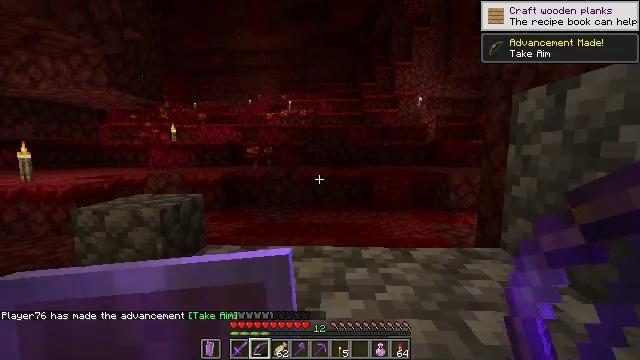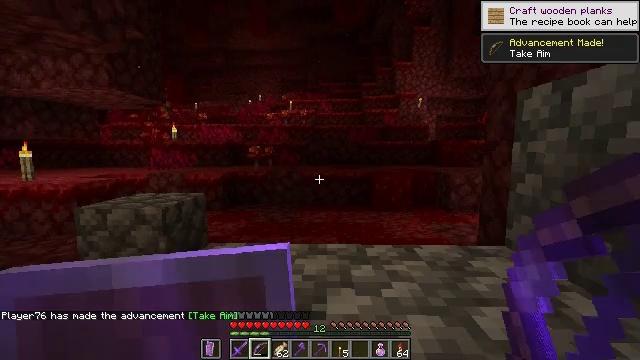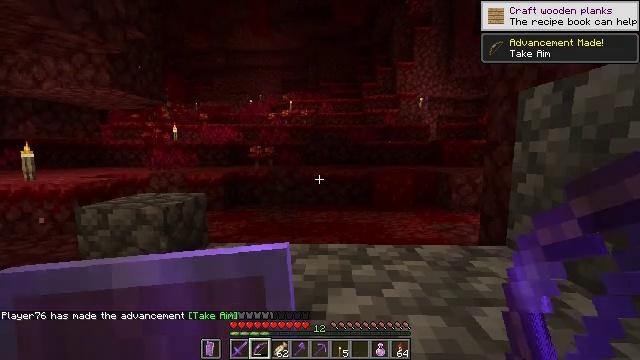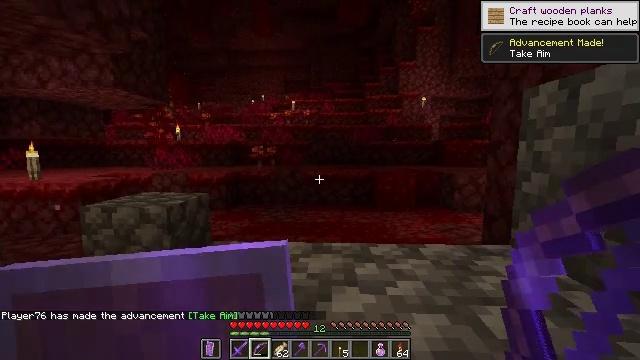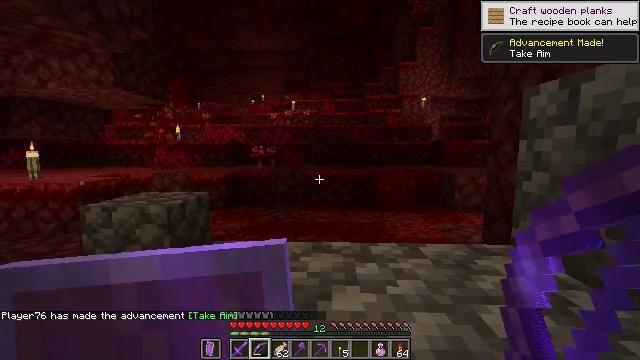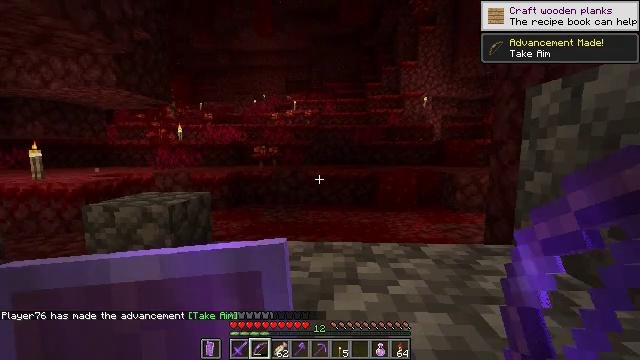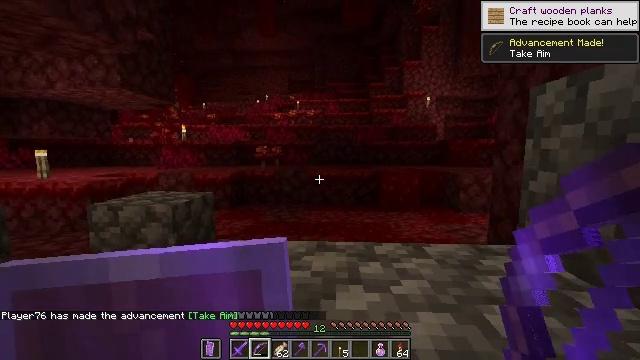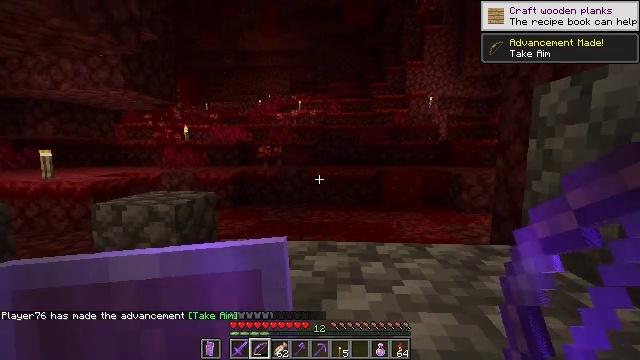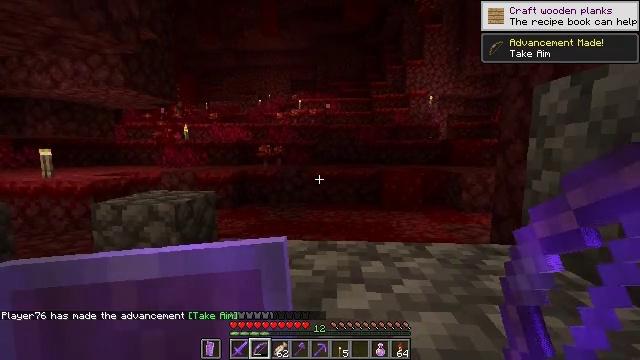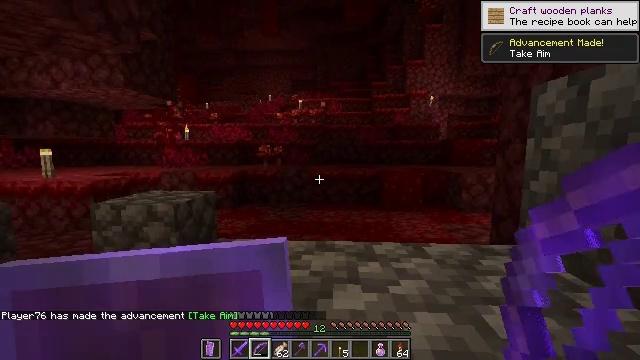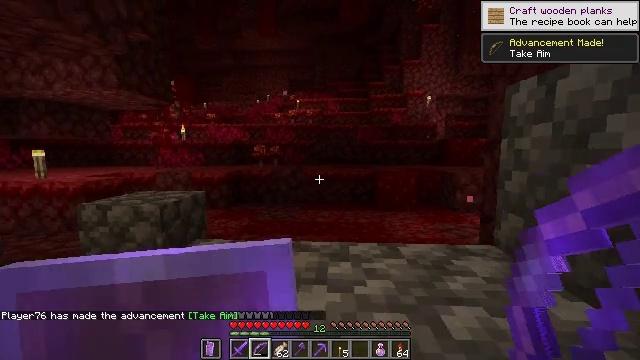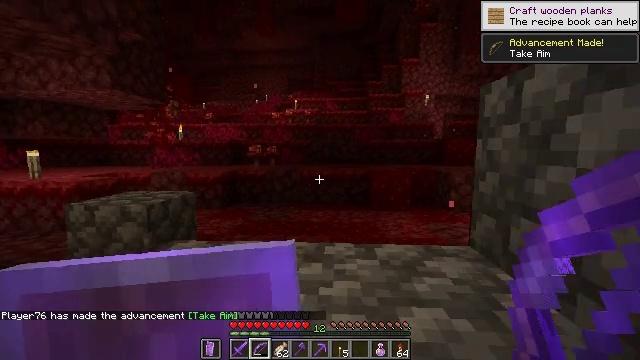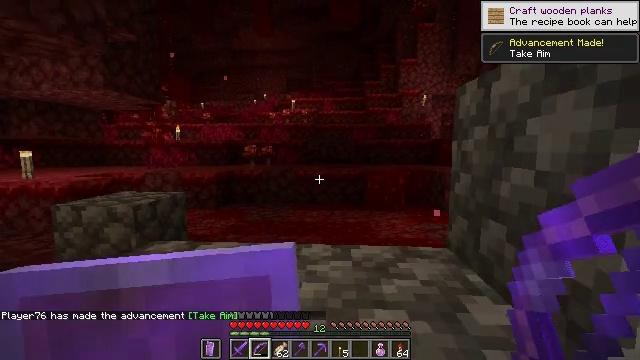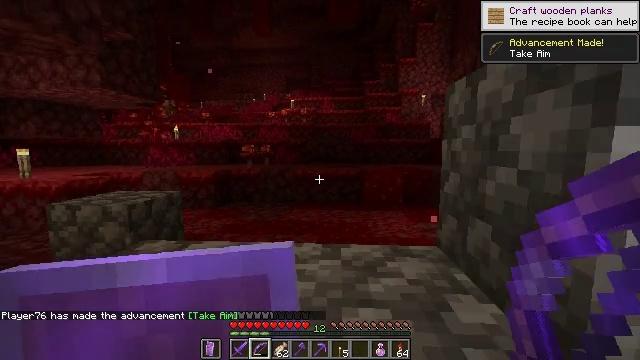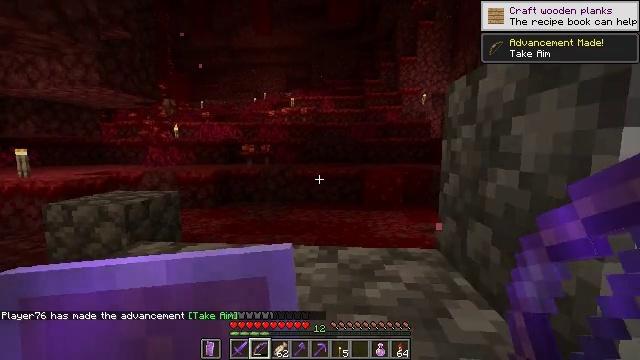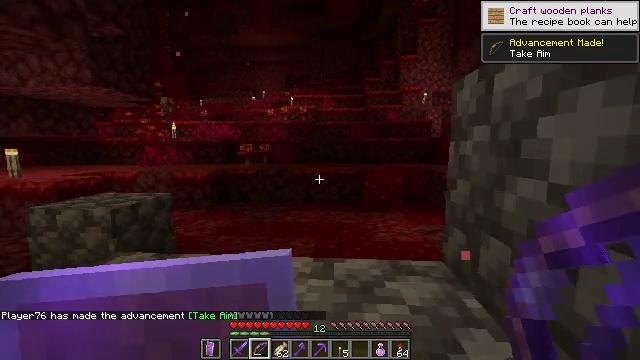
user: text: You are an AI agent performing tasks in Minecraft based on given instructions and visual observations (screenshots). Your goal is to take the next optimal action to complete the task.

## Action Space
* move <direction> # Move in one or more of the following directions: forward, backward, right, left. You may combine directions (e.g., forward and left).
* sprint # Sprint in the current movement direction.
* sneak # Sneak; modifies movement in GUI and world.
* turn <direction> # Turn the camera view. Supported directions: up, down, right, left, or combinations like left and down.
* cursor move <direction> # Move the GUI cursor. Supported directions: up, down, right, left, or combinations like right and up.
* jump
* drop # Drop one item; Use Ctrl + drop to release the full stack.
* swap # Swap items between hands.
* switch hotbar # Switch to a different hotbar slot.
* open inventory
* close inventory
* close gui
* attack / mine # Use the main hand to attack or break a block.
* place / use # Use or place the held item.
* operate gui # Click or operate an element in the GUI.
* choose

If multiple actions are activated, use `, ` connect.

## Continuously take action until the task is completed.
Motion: motion action
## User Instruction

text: Mine nether quartz ore in the Nether.
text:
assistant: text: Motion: no_op
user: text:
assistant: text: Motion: no_op
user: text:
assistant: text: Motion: no_op
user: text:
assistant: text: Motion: no_op
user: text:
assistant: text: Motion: no_op
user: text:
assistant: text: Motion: no_op
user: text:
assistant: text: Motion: no_op
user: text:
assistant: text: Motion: no_op
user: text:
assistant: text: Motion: move right
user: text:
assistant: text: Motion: move right
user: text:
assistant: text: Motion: move right
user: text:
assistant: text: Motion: no_op
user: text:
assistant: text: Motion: no_op
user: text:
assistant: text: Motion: move forward
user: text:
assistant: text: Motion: move forward
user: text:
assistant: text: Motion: move forward, jump
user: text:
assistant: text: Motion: move forward, jump
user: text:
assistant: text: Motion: move forward, jump
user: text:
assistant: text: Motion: move forward, jump
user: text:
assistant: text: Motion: move forward, jump
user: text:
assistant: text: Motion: move forward
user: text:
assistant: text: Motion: move forward
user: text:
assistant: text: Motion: move forward
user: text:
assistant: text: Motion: move forward
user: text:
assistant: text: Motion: move forward
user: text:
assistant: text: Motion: move forward
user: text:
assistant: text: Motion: no_op
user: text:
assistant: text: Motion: no_op
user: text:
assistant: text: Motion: no_op
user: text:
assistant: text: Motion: no_op